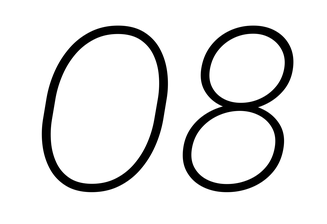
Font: Roboto-Italic_ExtraLight_Italic